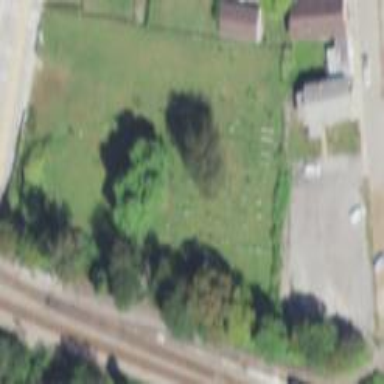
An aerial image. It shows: Recreation ground situated close to cemetery.